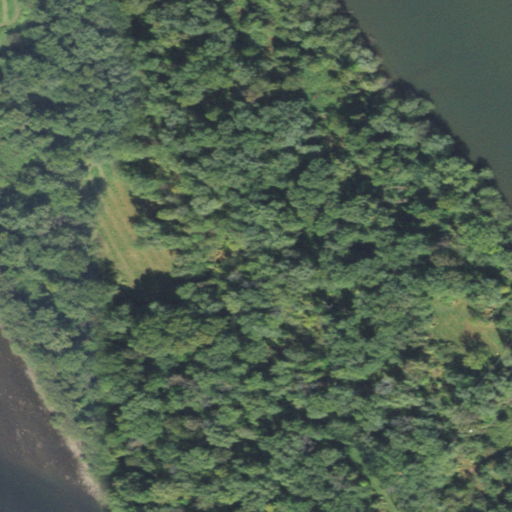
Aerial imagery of island in Pennsylvania named Haldeman Island containing mixed forest, deciduous forest, open water, and pasture